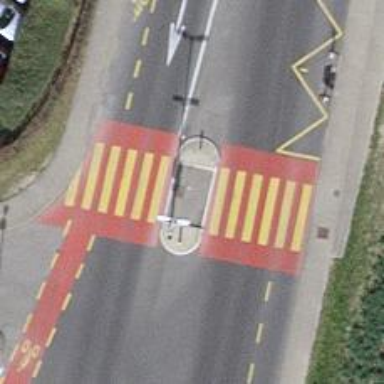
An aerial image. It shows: Secondary road with sidewalks on both sides and designated cycle lane.